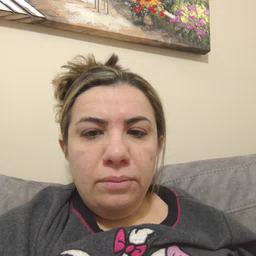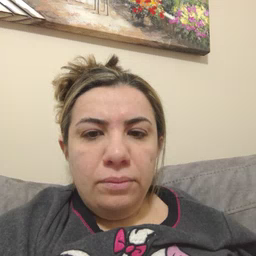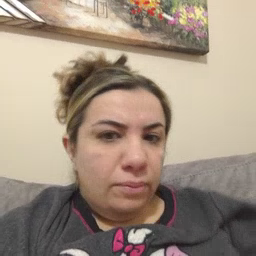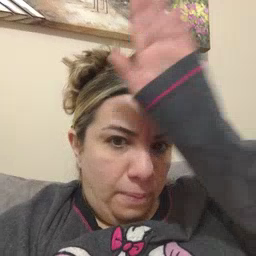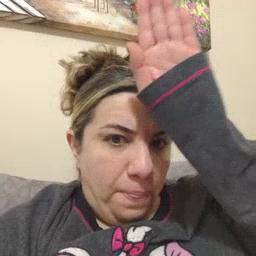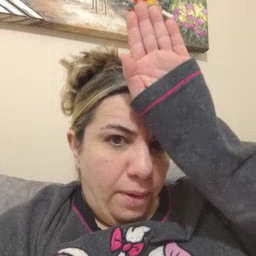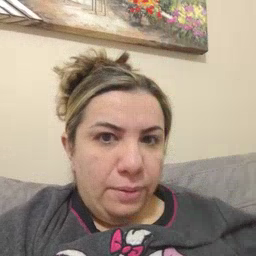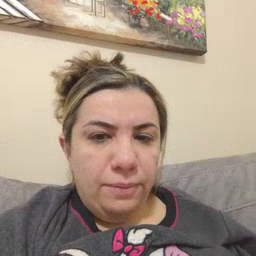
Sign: fireman